Question: I have a query
I have to calculate monthly sales per branch and customer (Data coming from one table)
Data should look like below

I can write the query for Jan_2019 total sales:
I create a temp table for Feb_2019. I can use the join and combine the 2 tables, but in Feb_2019 if there are new customers added, then when joining the tables I am missing new customers, and due to this the total sales for that month are not matching.
Can any one help?
I have written the query like this below
'''
;with a as
(
select branchid, customer, sum(totalsales) as jan_totalsales from tableA
where year = 2019 and month = 1
group by customer, branched
), feb as
(
select branchid, customer, sum(totalsales) as feb_totalsales from tableA
where year = 2019 and month = 2
group by customer, branched
)
select a.branchid, feb.branchid, a.jan_totalsales, feb.feb_totalsales
from a
left join feb on feb.branchid = a.branchid
'''
I have to create this in a temp table and do it for march_2019
Again, I am not getting new customers as I am joining from Jan data.
Can anyone help me to make this simple?
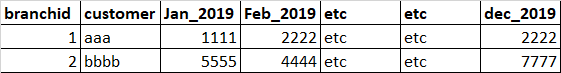
Answer: What you are after here is a conditional aggregate. This get you on the right path:
'''
SELECT branchid,
customer,
SUM(CASE WHEN [Year] = 2019] AND [Month] = 1 THEN totalsales ELSE 0 END) AS JanSales,
SUM(CASE WHEN [Year] = 2019] AND [Month] = 2 THEN totalsales ELSE 0 END) AS FebSales,
....
FROM YourTable
GROUP BY branchid,
customer;
'''
If you don't undertstand how this works, please do ask. At the end of the day, it's you who has to support the SQL, not myself or other volunteers on Stack Overflow.